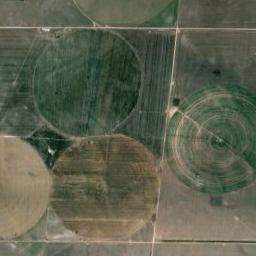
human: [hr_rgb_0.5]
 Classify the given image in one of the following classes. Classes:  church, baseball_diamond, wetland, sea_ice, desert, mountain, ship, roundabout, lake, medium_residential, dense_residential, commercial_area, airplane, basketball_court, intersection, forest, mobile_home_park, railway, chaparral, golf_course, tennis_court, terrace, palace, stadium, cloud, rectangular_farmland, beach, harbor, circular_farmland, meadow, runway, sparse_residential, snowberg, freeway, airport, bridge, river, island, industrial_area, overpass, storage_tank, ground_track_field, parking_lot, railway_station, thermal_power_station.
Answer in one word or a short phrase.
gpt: circular_farmland